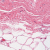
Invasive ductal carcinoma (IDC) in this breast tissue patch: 0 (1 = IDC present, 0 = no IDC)